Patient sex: M
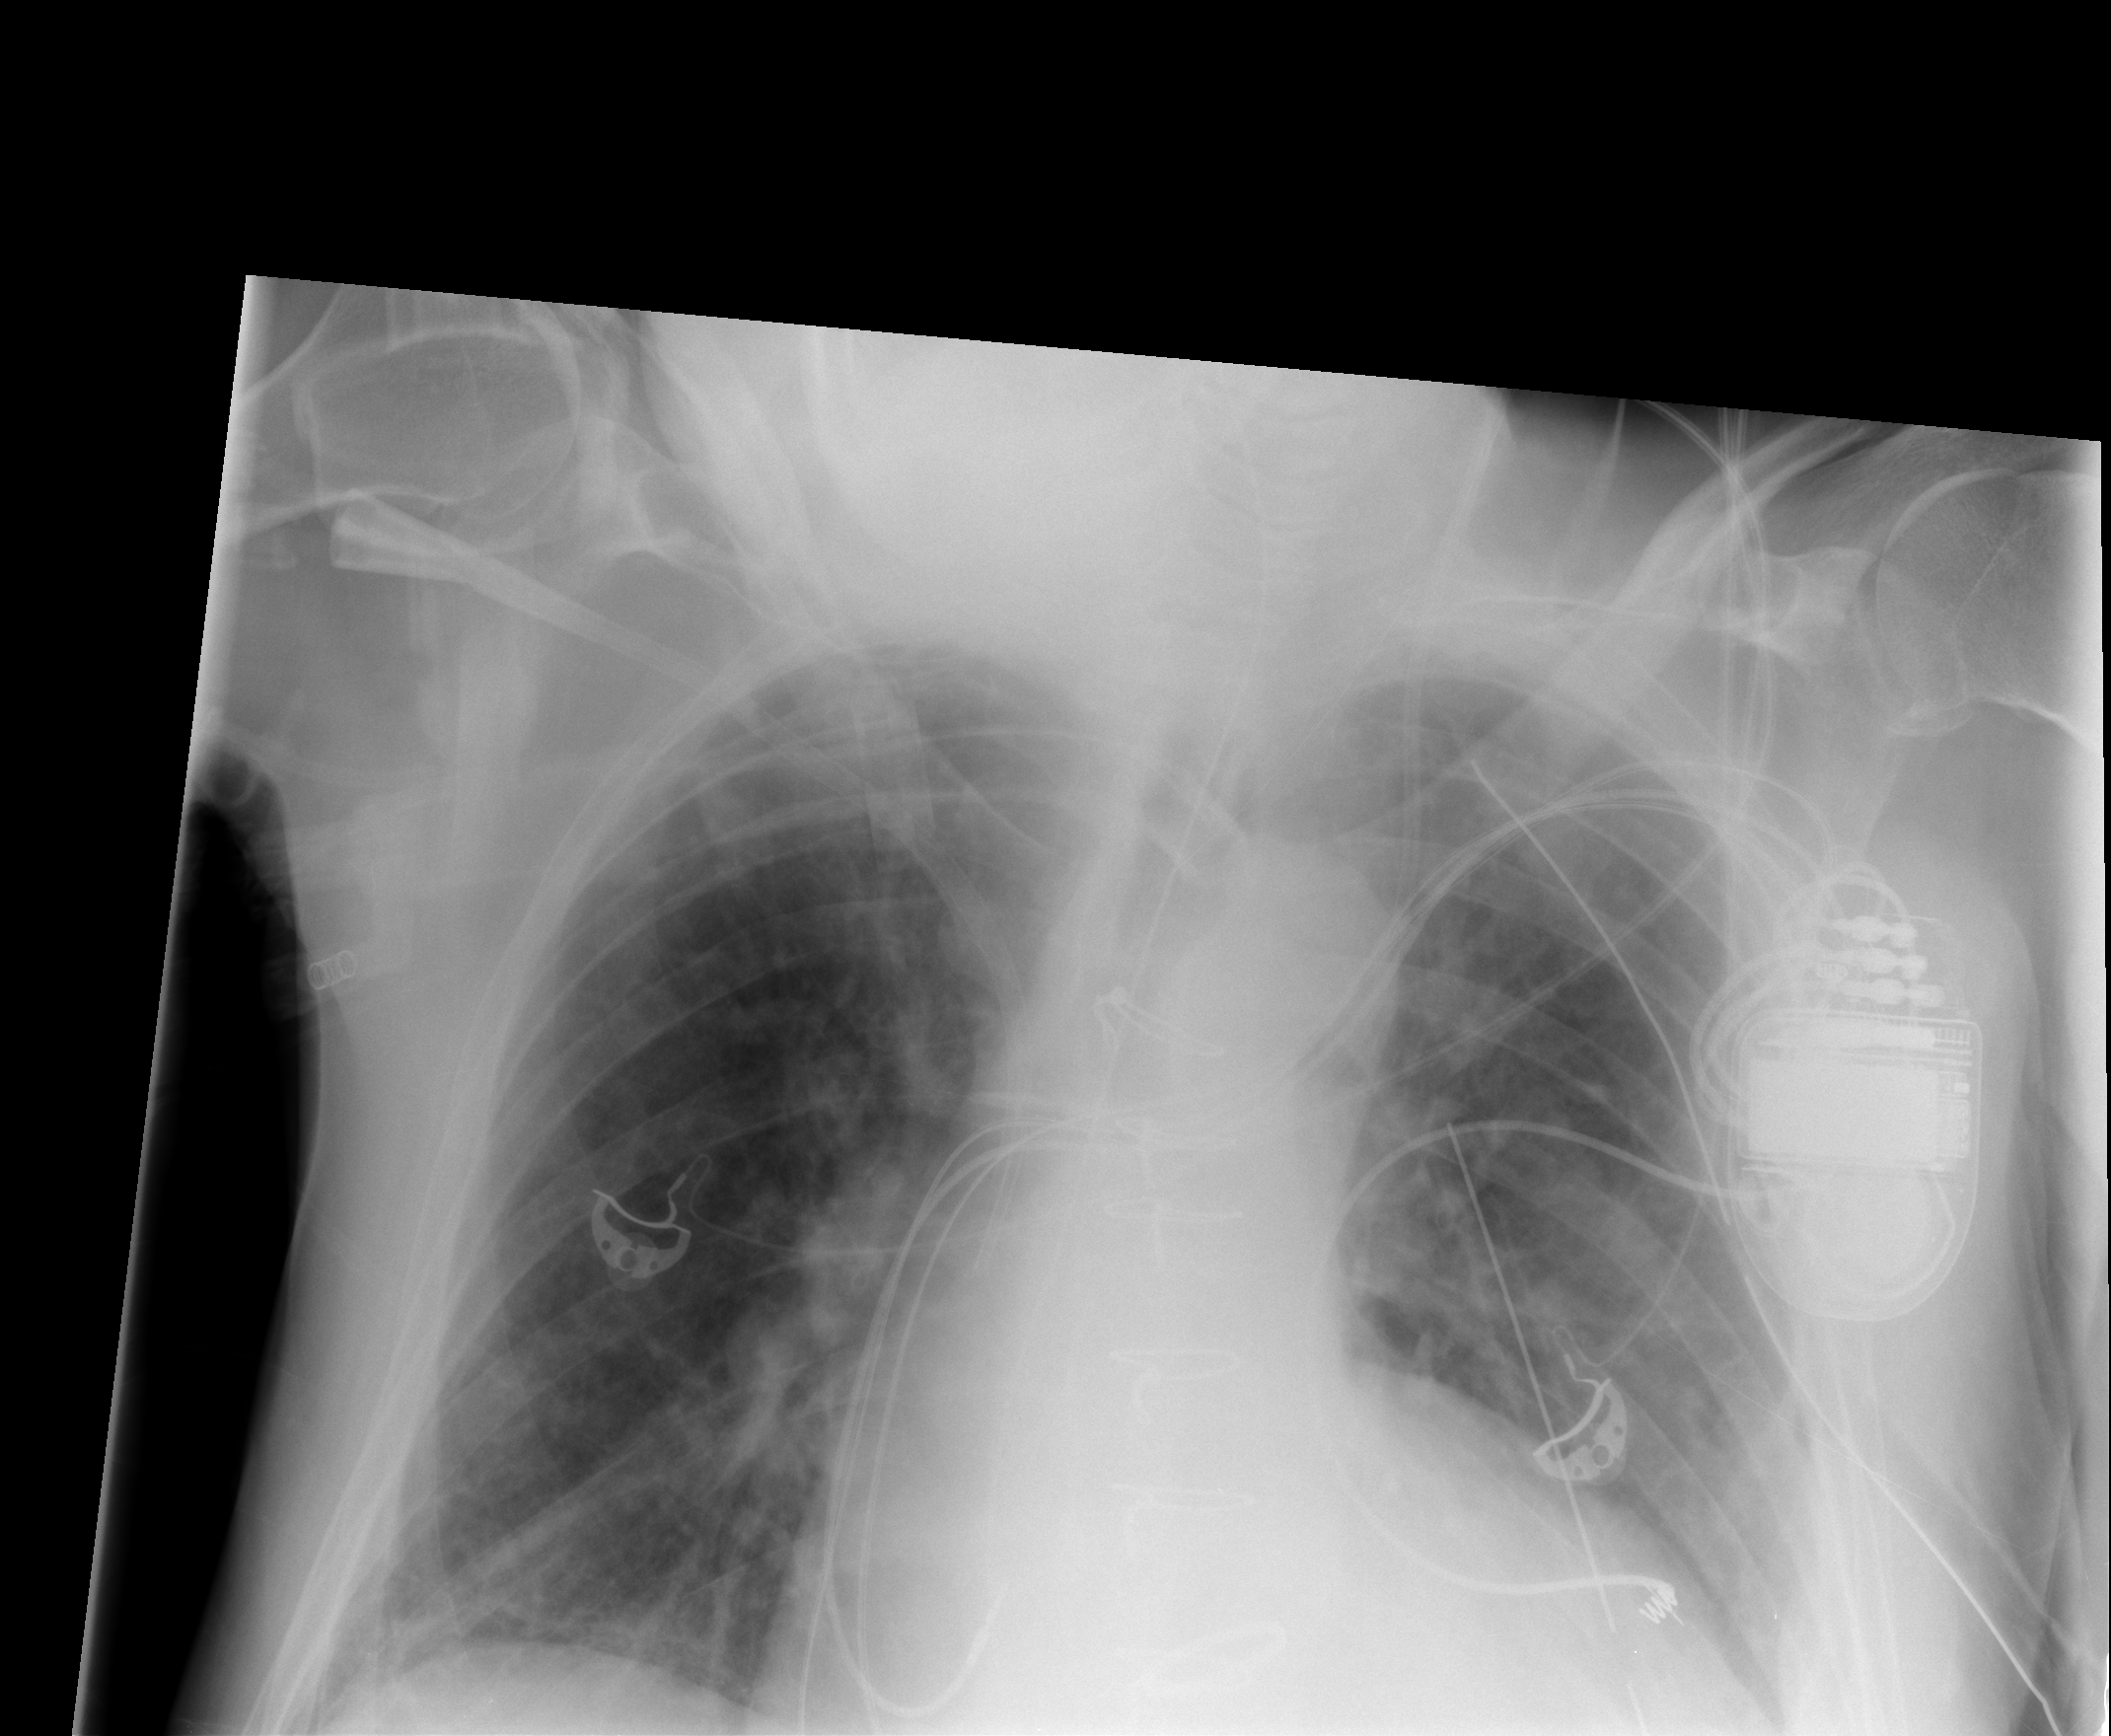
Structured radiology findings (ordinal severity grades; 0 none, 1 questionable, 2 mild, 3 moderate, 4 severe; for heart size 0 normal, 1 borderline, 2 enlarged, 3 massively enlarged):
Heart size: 2
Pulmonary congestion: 2
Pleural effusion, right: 1
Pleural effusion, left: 2
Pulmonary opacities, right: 0
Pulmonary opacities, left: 0
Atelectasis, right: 2
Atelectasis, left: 2